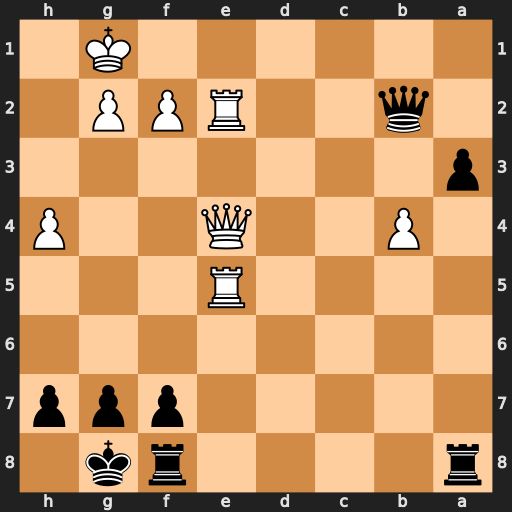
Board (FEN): r4rk1/5ppp/8/4R3/1P2Q2P/p7/1q2RPP1/6K1
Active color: b
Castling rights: -
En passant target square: -
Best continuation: Qxe2 Qxe2 a2 Qxa2 Rxa2